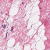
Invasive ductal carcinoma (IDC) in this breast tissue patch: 0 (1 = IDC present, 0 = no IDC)